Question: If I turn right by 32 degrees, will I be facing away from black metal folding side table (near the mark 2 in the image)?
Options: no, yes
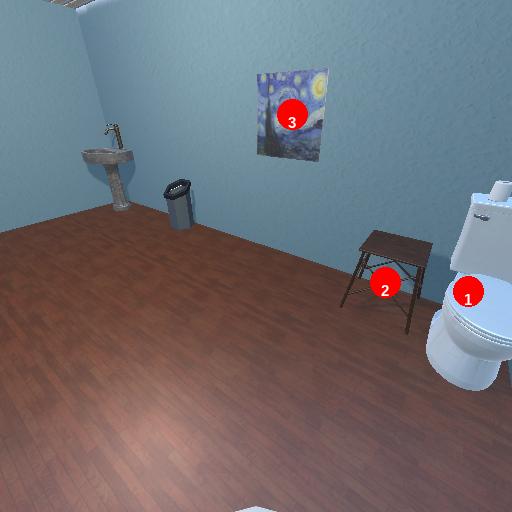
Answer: no